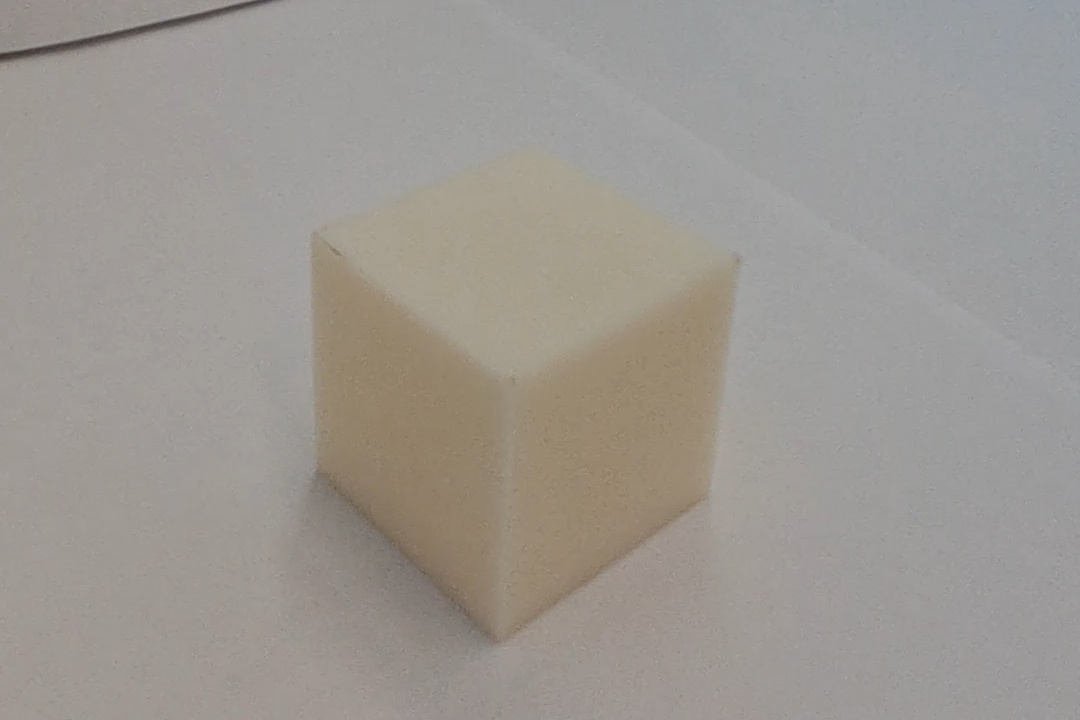
Label: Cuboid